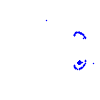
Particle: pion